Question: in query "_latin" is getting concatenated before every param
java code :
'''
PreparedStatement prepStmt = null;
QueryString = "SELECT FROM Student WHERE username=? AND password=? ";
prepStmt=con.prepareStatement(QueryString);
prepStmt.setString(1,un);
prepStmt.setString(2,pwd);
ResultSet rs;
System.out.println(prepStmt);
rs = prepStmt.executeQuery();
'''
error :
'''
java.sql.SQLException: [MySQL][ODBC 5.1 Driver][mysqld-5.5.24-log]You have an error in your SQL syntax; check the manual that corresponds to your MySQL server version for the right syntax to use near 'FROM Student WHERE username=_latin1'wow' AND password=_latin1'hell'' at line 1
'''
why its happening , whats the solution
and this is table :

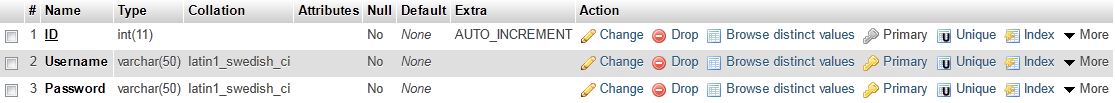
Answer: You are missing the column list from your query. You have to either specify explicitly the columns you want, or retrieve all via wildcard. Instead of:
'''
SELECT FROM Student WHERE username = ? AND password = ?
'''
You want something like:
'''
SELECT * FROM Student WHERE username = ? AND password = ?
'''
Note that its almost always better to explicitly define the columns you want to retrieve, rather than using the wildcard expression.